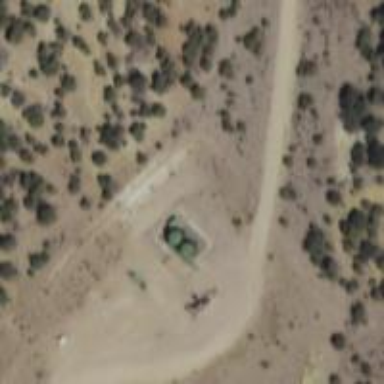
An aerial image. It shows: Storage tank with man-made structure.